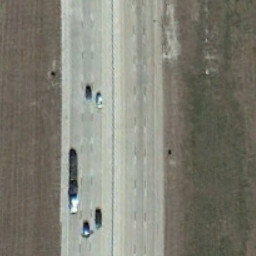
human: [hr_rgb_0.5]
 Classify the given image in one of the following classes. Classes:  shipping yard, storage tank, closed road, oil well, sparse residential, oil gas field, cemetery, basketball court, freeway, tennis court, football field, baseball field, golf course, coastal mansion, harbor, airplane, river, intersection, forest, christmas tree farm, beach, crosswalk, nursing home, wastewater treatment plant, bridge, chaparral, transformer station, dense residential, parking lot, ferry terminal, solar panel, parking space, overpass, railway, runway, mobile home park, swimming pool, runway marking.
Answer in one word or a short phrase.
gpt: freeway